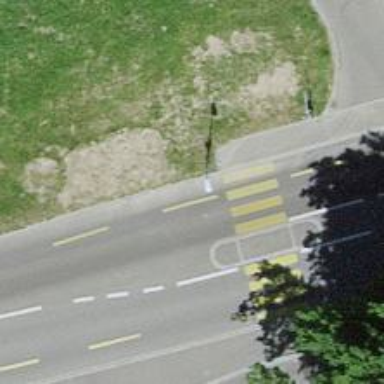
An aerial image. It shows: Kerb serving as barrier.